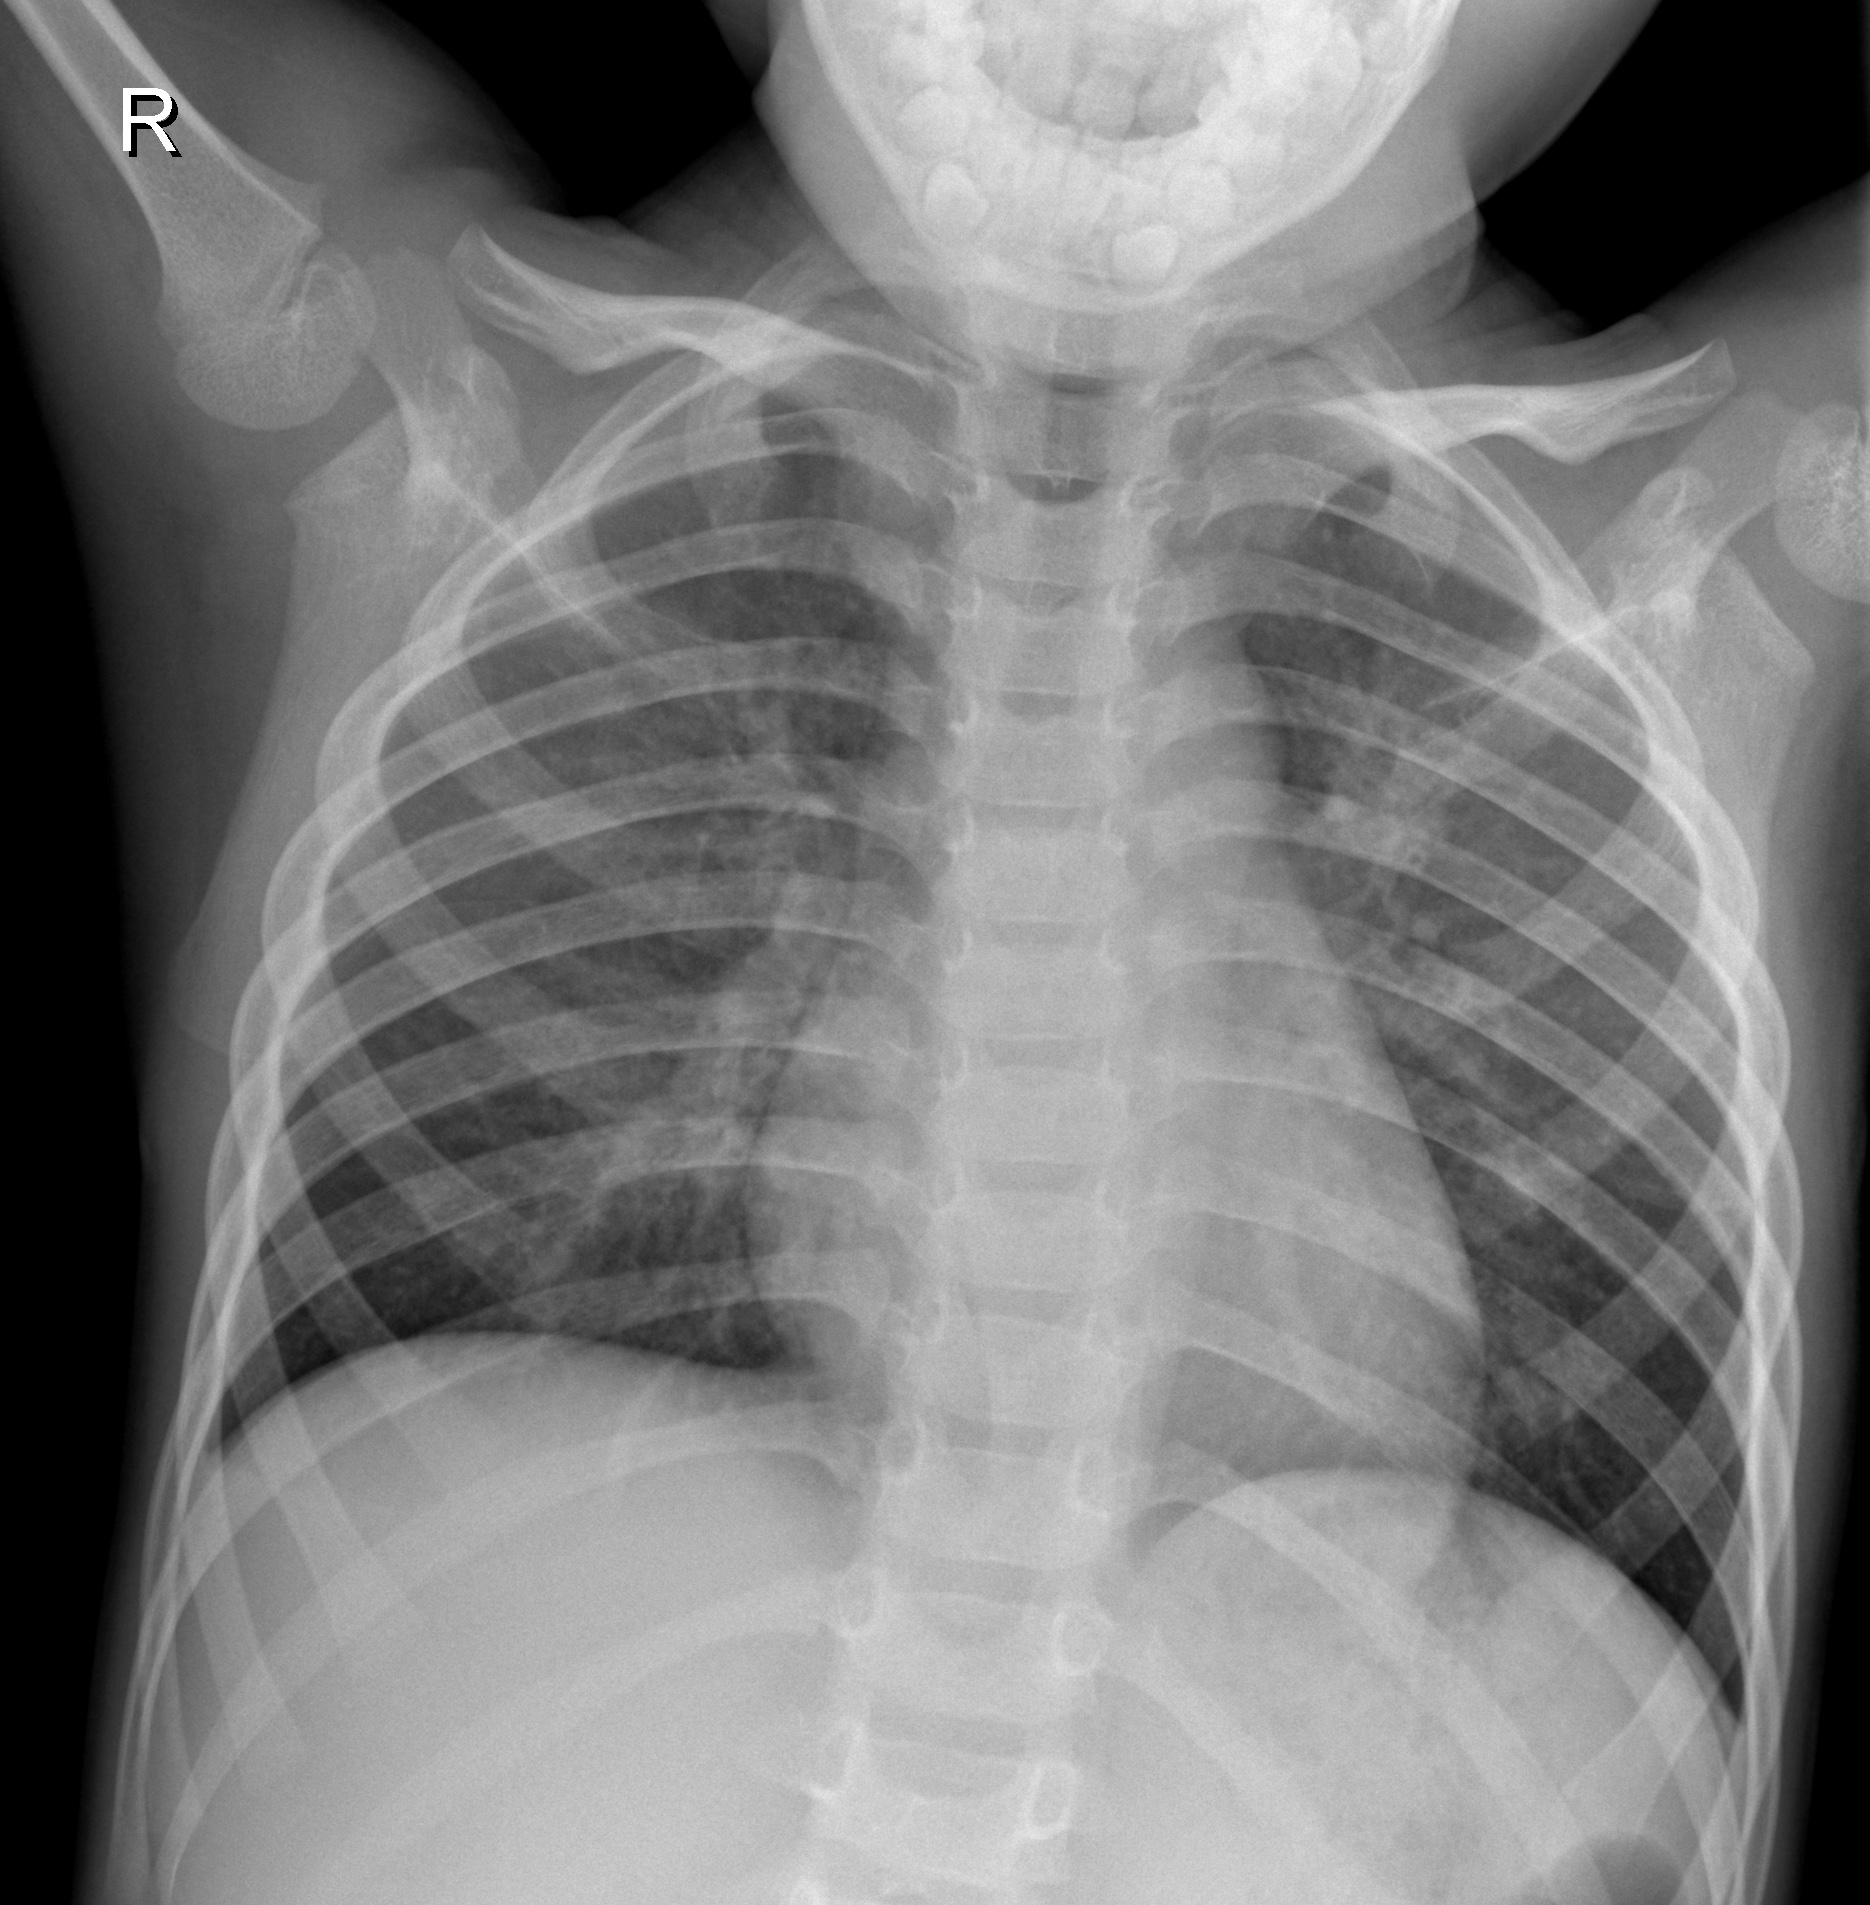
Diagnosis: NORMAL